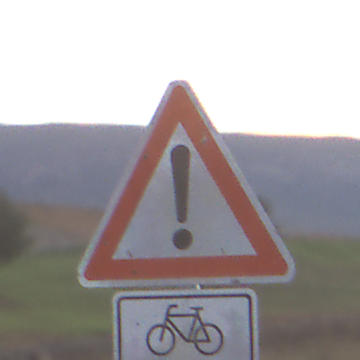
Verkehrszeichen: Gefahrenstelle
Zusatzzeichen unten: RichtungsangabeDurchPfeile9
Umgebung: Outdoor, RoadRail
Tageszeit: SunriseSunset
Wetter: PartlyCloudy
Licht: Natural
Jahreszeit: NotSpecified
Kontrast: LowContrast